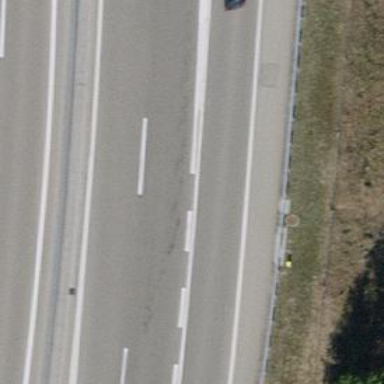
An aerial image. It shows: Asphalt motorway categorized as trunk road.